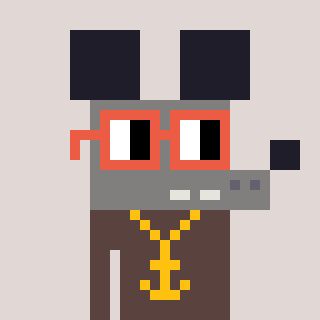
a pixel art character with square orange glasses, a mouse-shaped head and a darkbrown-colored body on a warm background